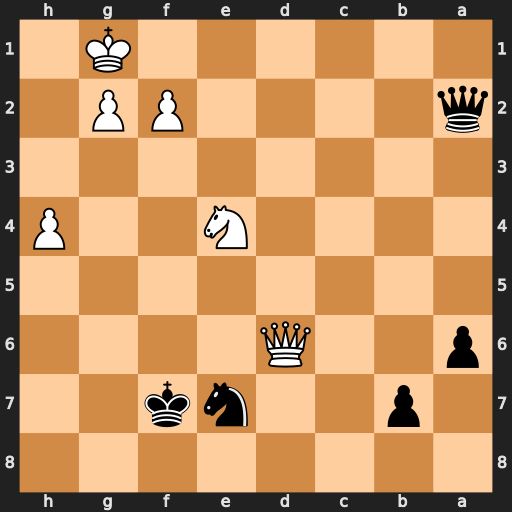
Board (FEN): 8/1p2nk2/p2Q4/8/4N2P/8/q4PP1/6K1
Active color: b
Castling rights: -
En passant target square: -
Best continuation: Qb1+ Kh2 Qxe4